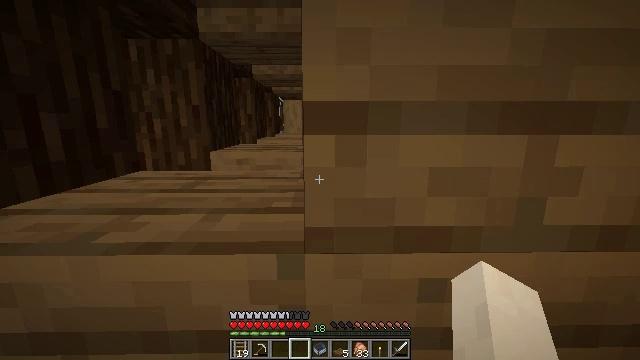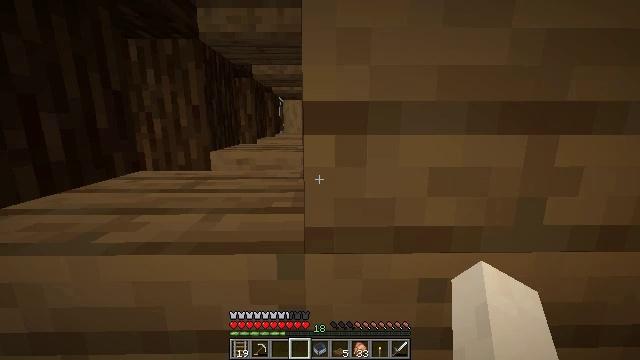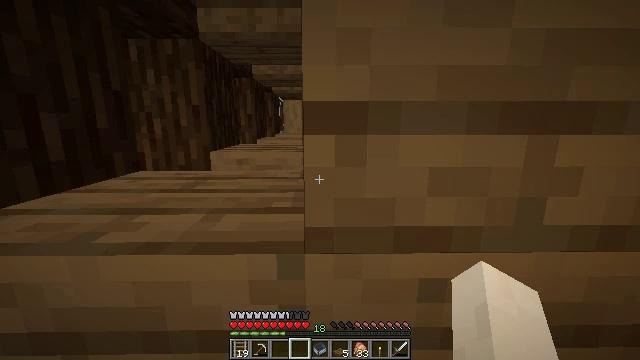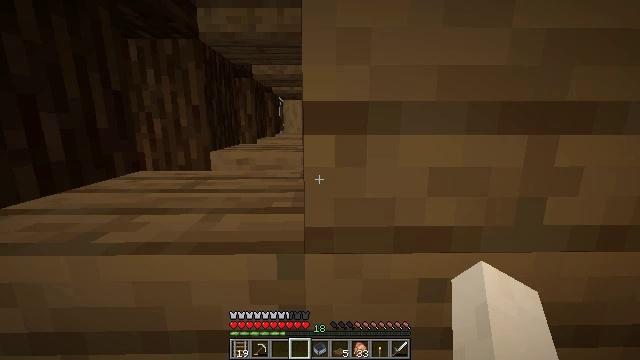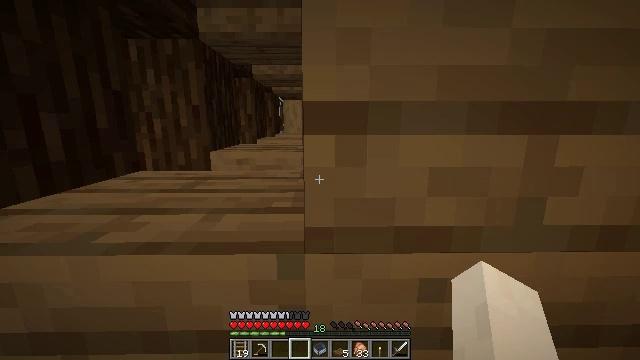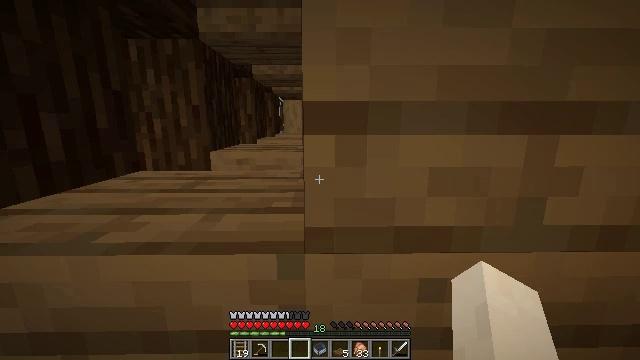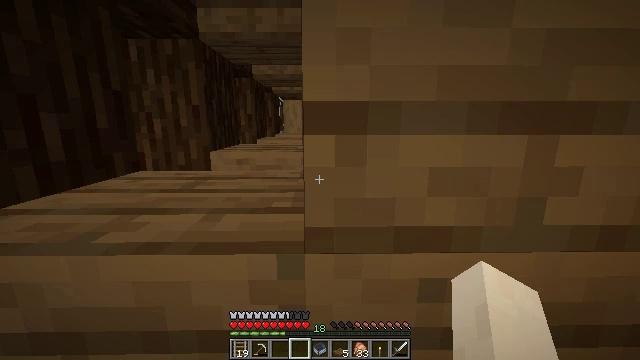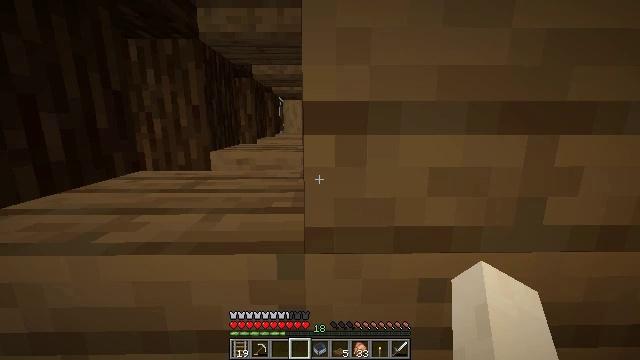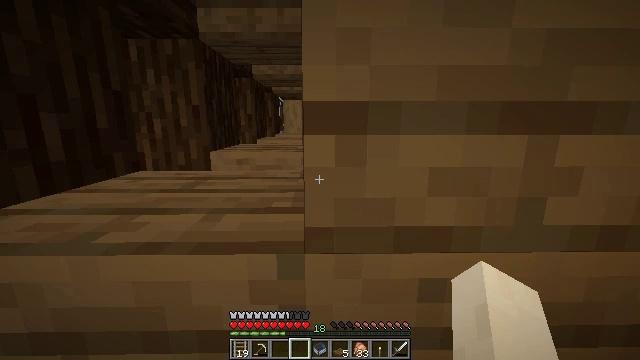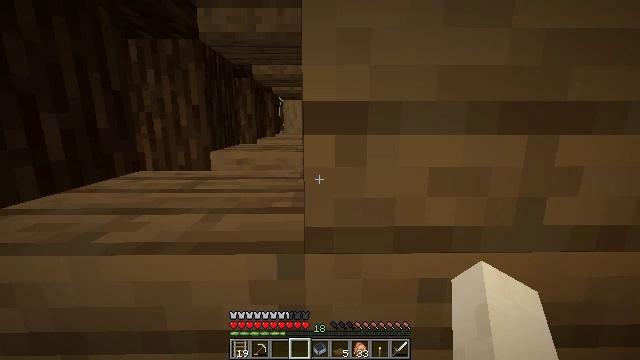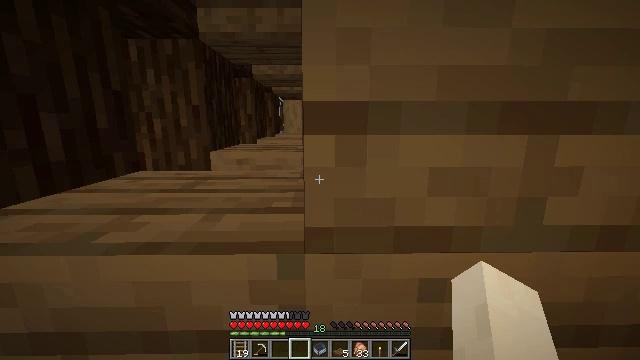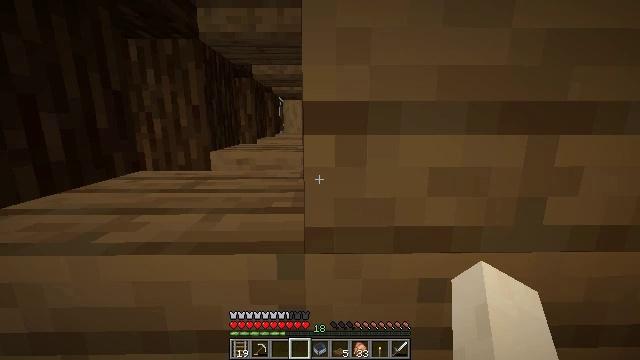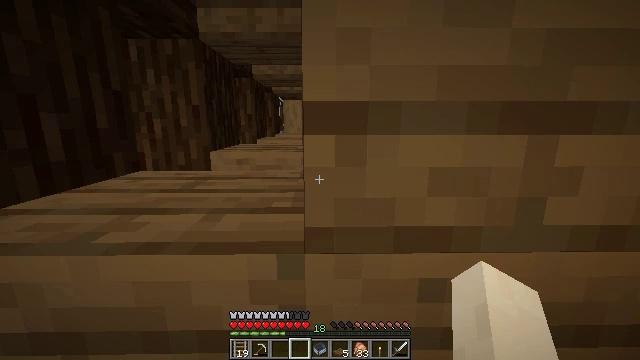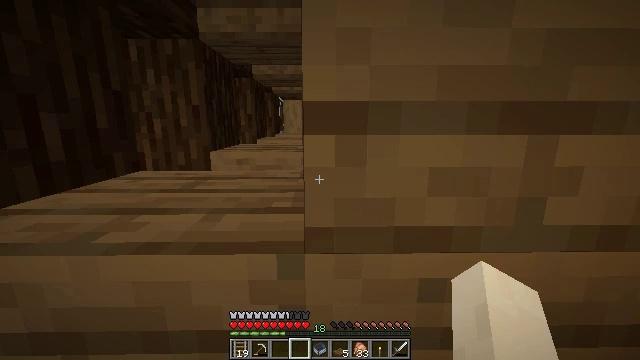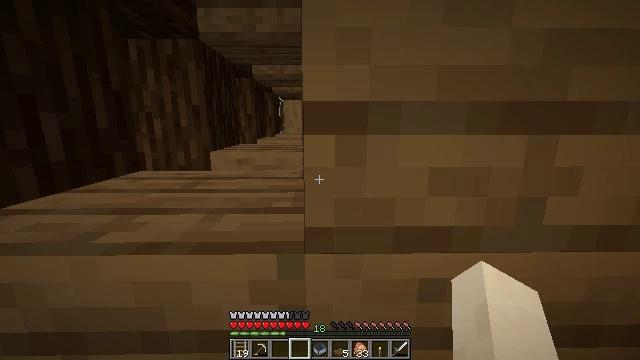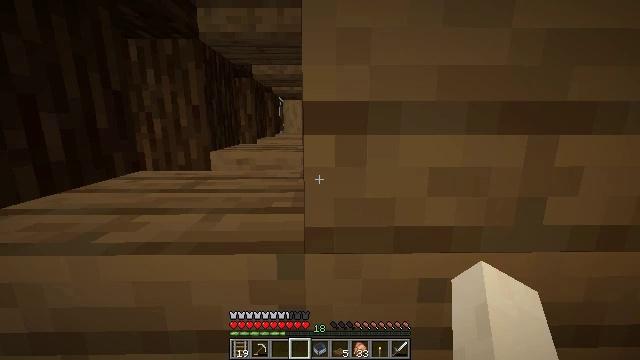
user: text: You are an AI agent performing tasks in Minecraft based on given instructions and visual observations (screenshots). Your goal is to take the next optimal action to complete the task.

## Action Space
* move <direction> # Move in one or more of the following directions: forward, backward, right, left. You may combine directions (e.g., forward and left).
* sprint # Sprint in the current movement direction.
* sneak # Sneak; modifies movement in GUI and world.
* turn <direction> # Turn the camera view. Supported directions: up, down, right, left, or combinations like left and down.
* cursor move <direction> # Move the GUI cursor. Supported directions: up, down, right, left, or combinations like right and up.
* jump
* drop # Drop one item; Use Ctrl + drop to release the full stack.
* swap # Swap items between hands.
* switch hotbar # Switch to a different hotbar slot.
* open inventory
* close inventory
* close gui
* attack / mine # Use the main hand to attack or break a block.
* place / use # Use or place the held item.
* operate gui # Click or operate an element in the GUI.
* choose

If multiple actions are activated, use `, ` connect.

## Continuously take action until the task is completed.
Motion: motion action
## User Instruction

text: Harvest stripped spruce log.
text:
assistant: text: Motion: no_op
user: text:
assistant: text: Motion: no_op
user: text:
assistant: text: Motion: no_op
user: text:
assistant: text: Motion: no_op
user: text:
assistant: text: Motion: no_op
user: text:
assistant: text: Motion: no_op
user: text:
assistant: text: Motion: no_op
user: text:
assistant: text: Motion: no_op
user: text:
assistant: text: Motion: no_op
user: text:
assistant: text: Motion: no_op
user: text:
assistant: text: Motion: no_op
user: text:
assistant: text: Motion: no_op
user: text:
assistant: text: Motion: no_op
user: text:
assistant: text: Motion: no_op
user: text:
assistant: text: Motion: no_op
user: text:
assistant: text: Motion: no_op
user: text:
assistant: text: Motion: no_op
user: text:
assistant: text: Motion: no_op
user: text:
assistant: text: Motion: no_op
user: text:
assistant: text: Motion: no_op
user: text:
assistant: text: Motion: no_op
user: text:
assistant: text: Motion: no_op
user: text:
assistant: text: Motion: no_op
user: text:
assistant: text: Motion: no_op
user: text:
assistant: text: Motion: no_op
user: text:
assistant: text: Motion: no_op
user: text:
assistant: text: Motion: no_op
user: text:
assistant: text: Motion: no_op
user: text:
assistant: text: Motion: no_op
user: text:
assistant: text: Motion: no_op